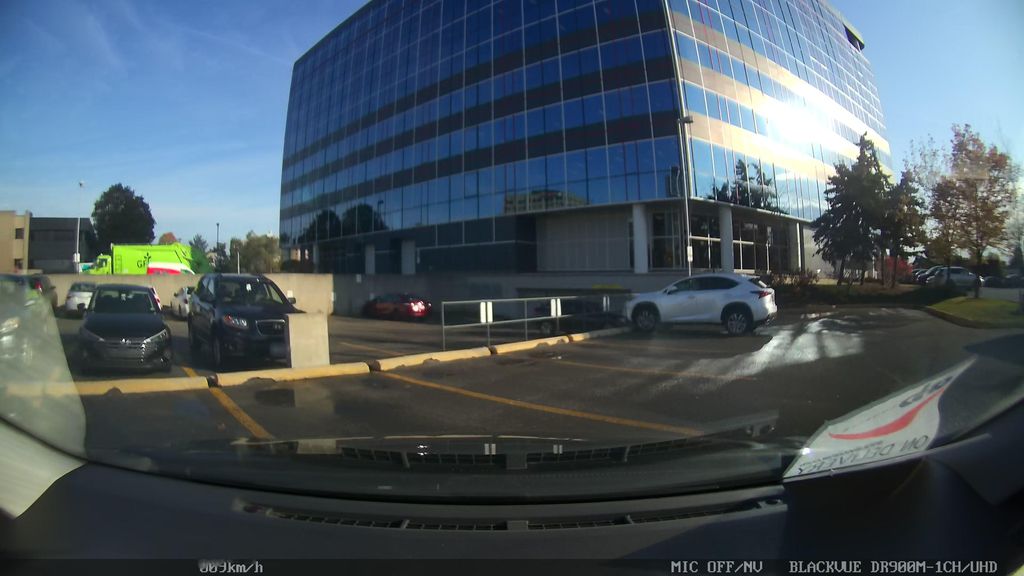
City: toronto